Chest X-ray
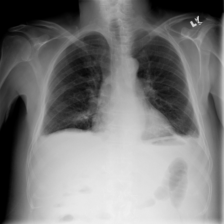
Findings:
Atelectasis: negative
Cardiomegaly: negative
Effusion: positive
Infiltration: negative
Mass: negative
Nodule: negative
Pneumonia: negative
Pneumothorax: negative
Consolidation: negative
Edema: negative
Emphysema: negative
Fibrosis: negative
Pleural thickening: negative
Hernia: negative